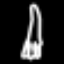
Label: fork